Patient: sex M, age 26
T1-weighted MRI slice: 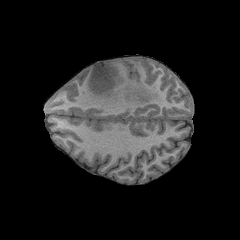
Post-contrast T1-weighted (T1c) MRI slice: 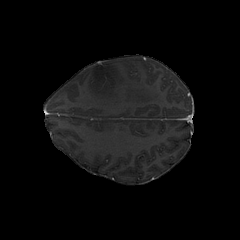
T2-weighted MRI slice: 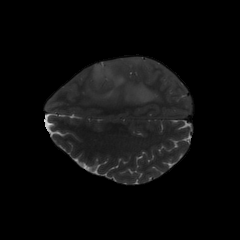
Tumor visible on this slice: yes
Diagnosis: Astrocytoma, IDH-mutant
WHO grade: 3